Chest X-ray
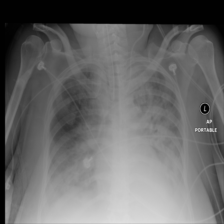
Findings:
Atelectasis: negative
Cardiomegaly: negative
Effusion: positive
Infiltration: positive
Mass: negative
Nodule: negative
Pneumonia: negative
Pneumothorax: negative
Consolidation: negative
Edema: negative
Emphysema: negative
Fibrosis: negative
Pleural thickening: negative
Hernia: negative